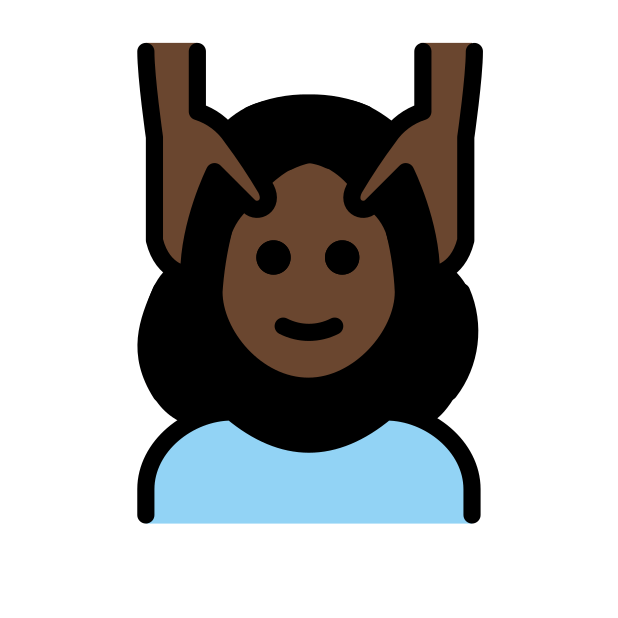
woman getting massage: dark skin tone